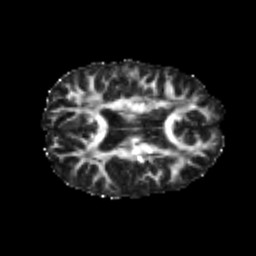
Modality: FA
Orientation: axial
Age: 24
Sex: male
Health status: healthy
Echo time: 0.074 s